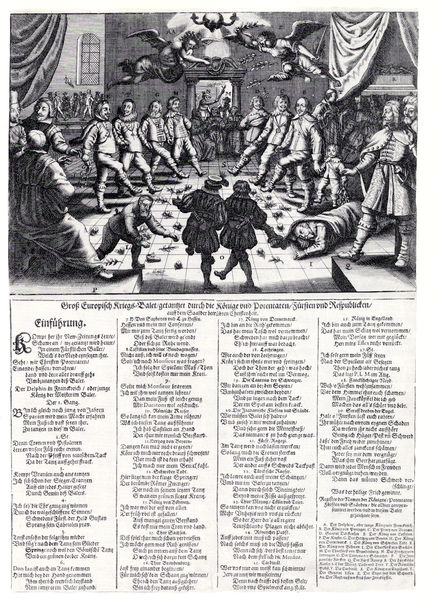
Titel: Groß Europisch Kriegs-Balet
Institution: (Seriendruck)
Schlagwörter: flügel, mann, schatten, weiß, menschen, fenster, frau, grau, hut, licht, männer, raum, schwarz, säulen, tür, zeichnung, dame, wolke, fest, schachbrett, schachbrettmuster, tanz, alt, feier, feiern, falten, steine, bild, vorhang, gewand, interieur, adel, kind, paar, blatt, tanzen, renaissance, fliegen, kreis, engel, beine, holzschnitt, schrift, grafik, graphik, spalten, saal, figuren, vorhänge, stufe, foto, spiel, vier, antike, buch, schweben, druck, schwarz-weiß, stich, titel, seite, fliesen, illustration, text, zeitung, buchstaben, überschrift, kopie, portal, wappen, mittelalter, baldachin, zeilen, reigen, kupferstich, putti, strophen, texte, beschreibung, katalog, majuskel, seriendruck, rosenblätter, tich, shakespear, alte schrift, englein, polka, boder, einführung, sw, quadrille, ainführung